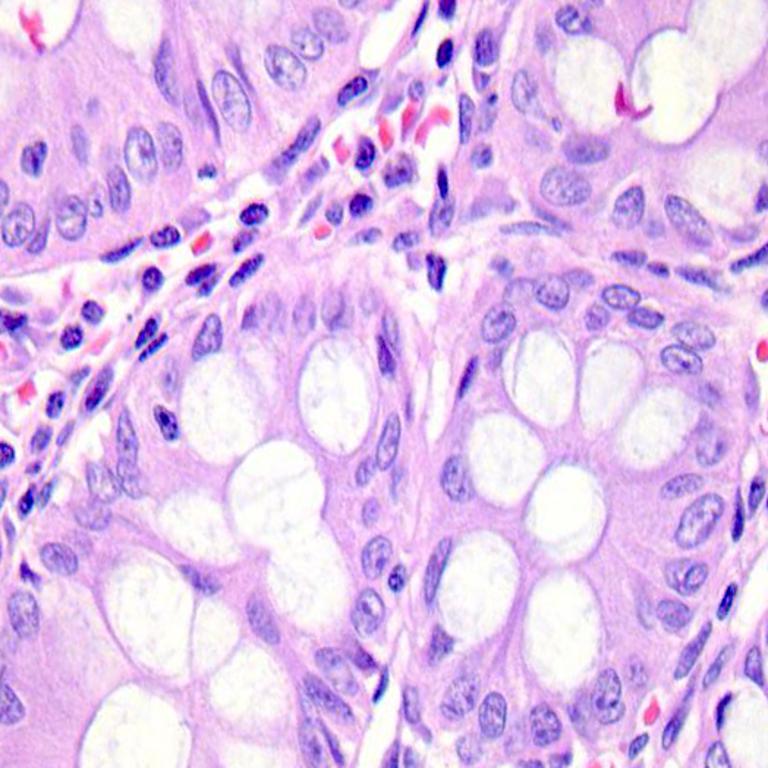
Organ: colon
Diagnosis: benign